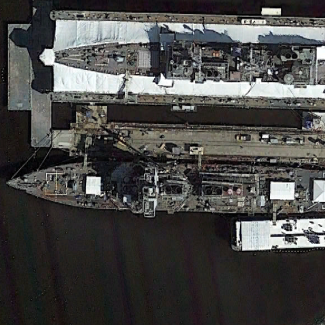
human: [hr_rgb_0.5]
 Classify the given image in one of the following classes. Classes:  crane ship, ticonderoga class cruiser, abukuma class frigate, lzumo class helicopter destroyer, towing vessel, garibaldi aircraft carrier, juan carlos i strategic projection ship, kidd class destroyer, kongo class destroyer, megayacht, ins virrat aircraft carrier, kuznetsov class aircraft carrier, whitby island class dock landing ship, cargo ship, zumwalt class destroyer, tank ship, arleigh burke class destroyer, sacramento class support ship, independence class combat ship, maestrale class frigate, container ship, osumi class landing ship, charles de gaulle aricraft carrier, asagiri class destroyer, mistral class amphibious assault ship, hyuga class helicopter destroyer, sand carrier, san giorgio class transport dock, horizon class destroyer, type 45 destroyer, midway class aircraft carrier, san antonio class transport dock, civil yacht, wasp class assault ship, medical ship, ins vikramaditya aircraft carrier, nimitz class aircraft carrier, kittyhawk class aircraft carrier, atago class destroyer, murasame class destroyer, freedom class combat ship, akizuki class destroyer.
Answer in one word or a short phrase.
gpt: Arleigh Burke class destroyer